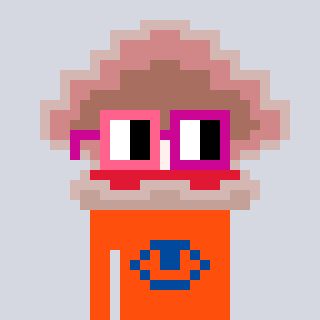
a pixel art character with square pink and red glasses, a oyster-shaped head and a orange-colored body on a cool background